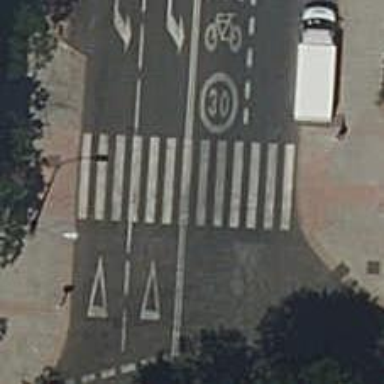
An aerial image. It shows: Uncontrolled crossing on the road.